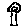
Label: tree